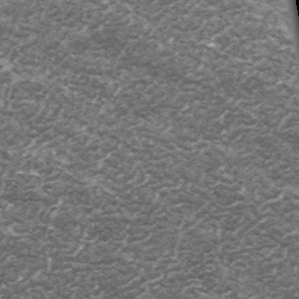
Label: frost